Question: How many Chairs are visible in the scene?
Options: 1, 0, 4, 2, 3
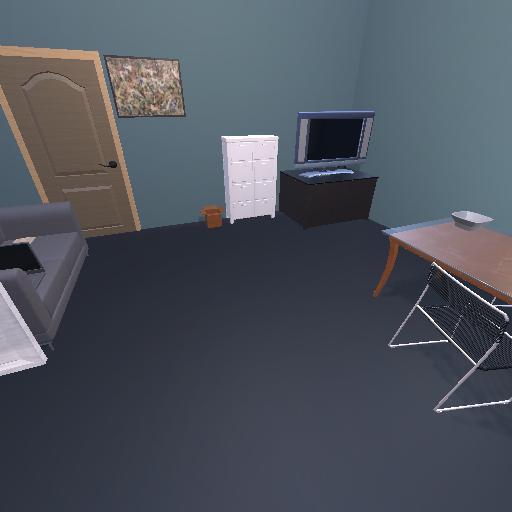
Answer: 1